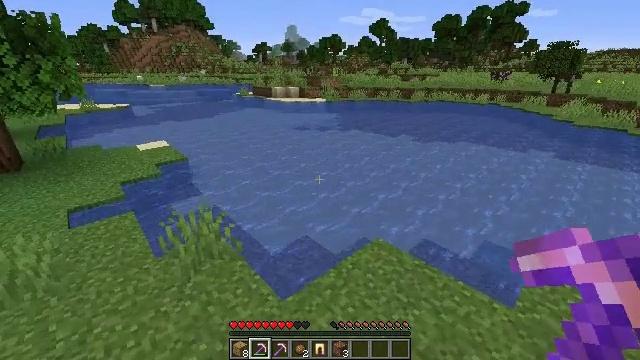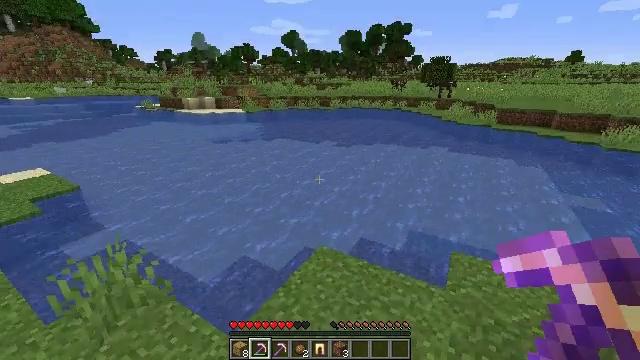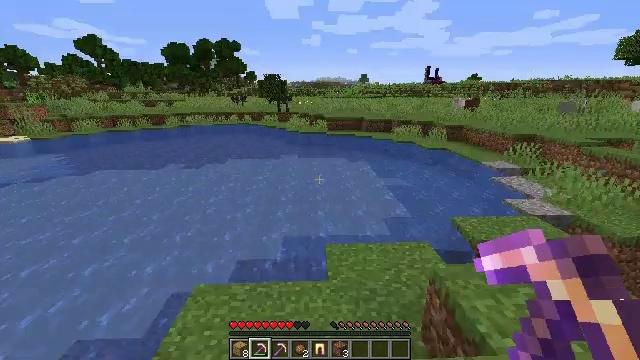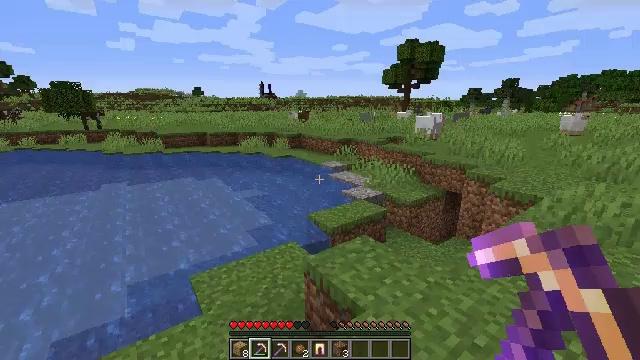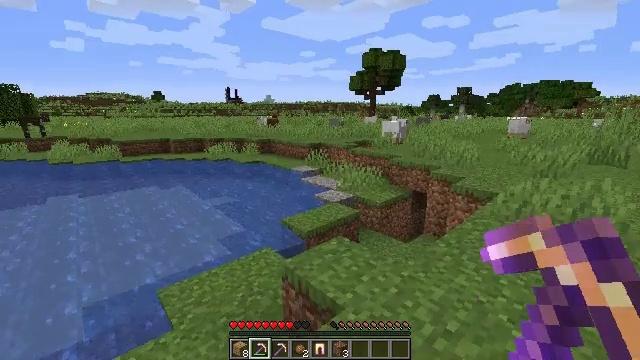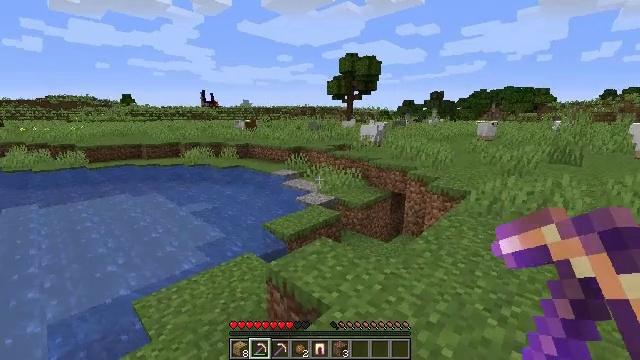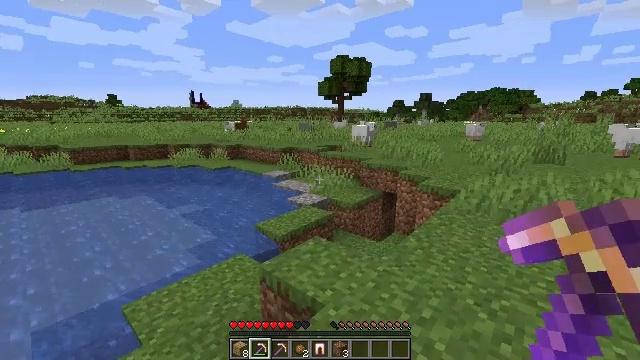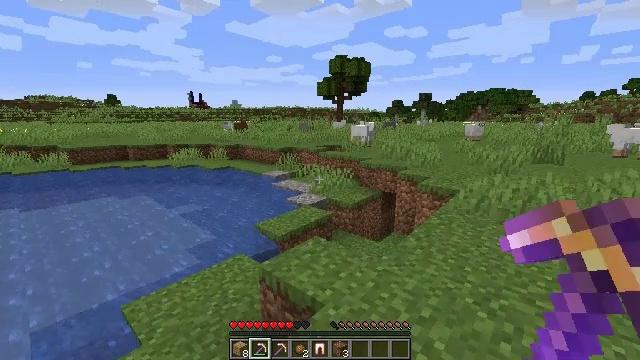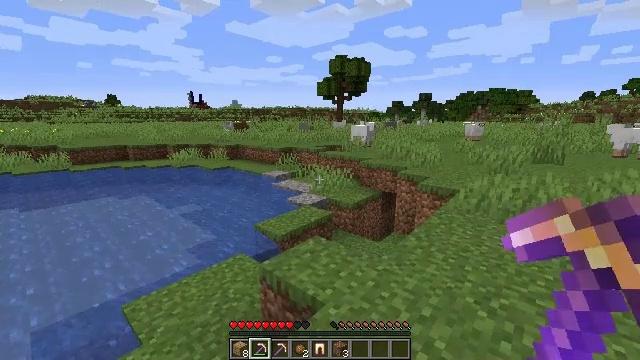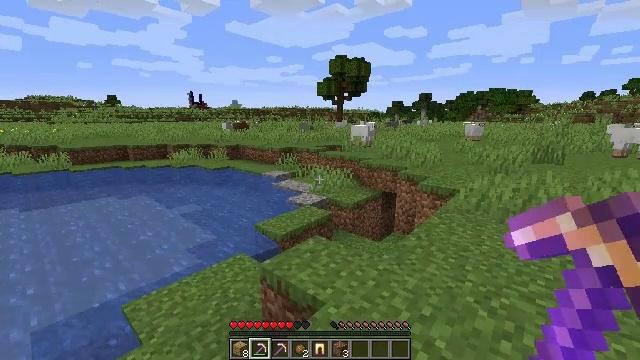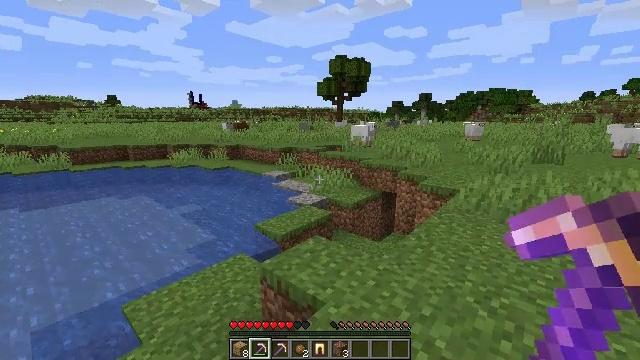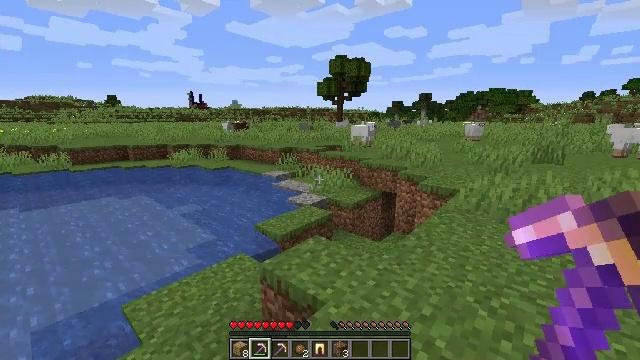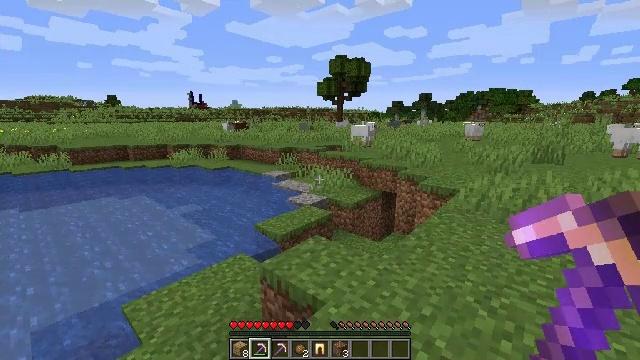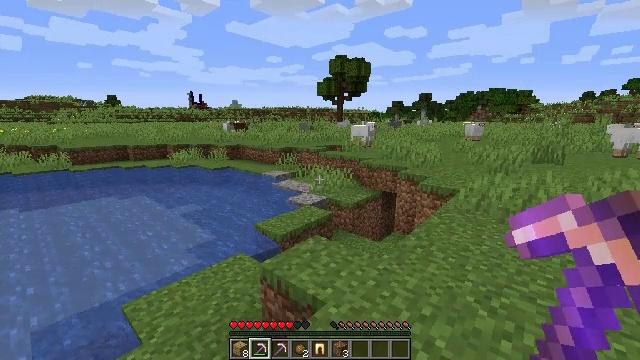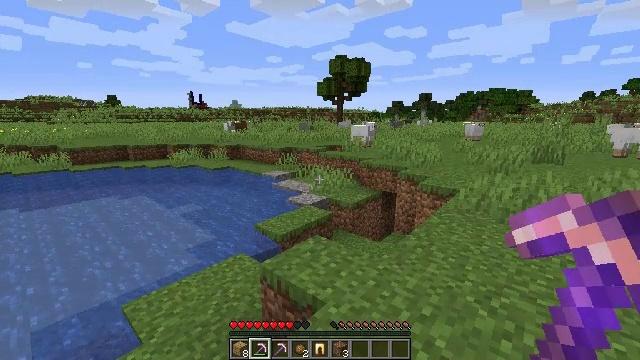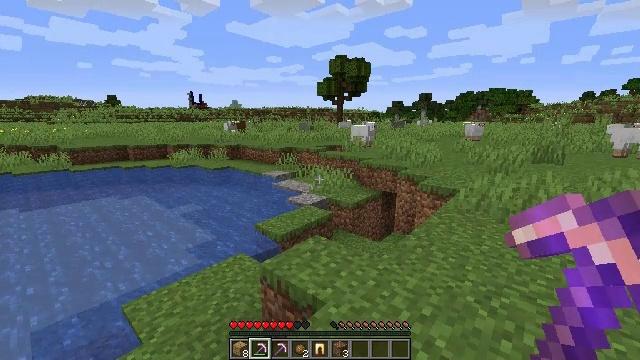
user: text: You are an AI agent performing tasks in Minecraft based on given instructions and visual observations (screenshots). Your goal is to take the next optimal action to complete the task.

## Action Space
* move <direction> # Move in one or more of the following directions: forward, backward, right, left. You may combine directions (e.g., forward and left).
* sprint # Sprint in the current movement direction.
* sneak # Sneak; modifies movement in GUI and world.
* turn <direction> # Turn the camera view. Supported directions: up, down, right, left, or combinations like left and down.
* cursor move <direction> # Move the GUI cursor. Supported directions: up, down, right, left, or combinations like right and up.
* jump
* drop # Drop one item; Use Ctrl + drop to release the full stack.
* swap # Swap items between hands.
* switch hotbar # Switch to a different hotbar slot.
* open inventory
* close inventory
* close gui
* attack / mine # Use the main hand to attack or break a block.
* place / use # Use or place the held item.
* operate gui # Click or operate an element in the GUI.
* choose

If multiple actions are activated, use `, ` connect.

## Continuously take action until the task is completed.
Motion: motion action
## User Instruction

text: Trim the tree by mining oak leaves.
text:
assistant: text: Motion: move forward and move left, turn right and up
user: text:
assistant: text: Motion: turn right and up
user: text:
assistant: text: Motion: turn right and up
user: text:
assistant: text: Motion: turn right and up
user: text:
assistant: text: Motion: turn right
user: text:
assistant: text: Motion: turn right
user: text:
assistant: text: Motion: no_op
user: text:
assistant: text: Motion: no_op
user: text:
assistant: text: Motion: no_op
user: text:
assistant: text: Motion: no_op
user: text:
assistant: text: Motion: no_op
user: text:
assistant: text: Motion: no_op
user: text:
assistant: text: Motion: no_op
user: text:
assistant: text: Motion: no_op
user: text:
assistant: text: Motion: no_op
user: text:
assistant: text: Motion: no_op
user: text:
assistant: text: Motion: no_op
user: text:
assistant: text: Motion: no_op
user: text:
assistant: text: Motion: no_op
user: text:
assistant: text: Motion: no_op
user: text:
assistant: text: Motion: no_op
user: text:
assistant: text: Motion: no_op
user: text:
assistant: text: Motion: no_op
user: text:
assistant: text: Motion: no_op
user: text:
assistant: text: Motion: no_op
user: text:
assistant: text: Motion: no_op
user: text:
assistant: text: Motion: no_op
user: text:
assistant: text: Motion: no_op
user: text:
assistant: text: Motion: no_op
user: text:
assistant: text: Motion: no_op